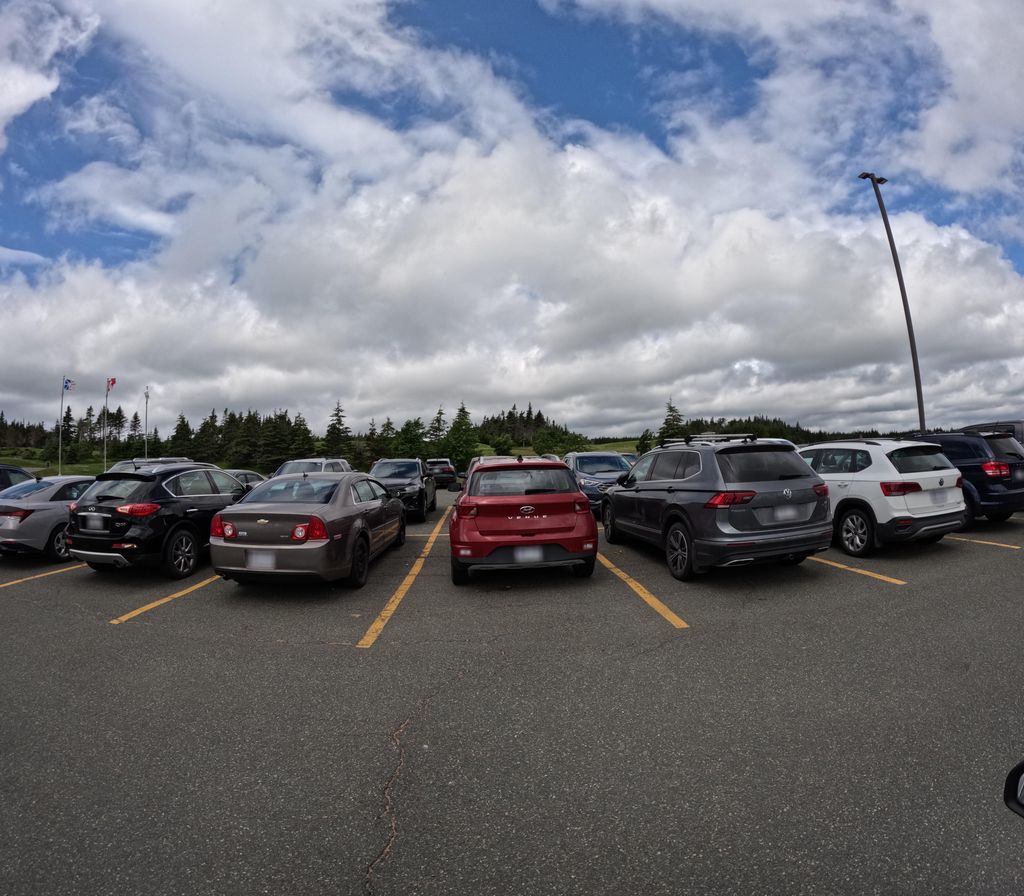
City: st_johns